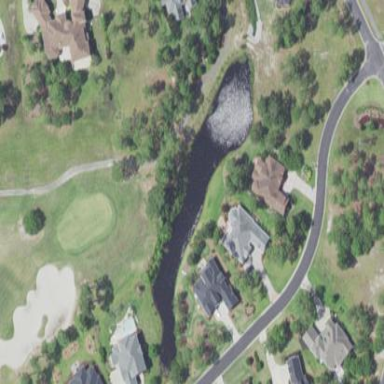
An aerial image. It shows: Picturesque scene of golf course with lateral water hazard.